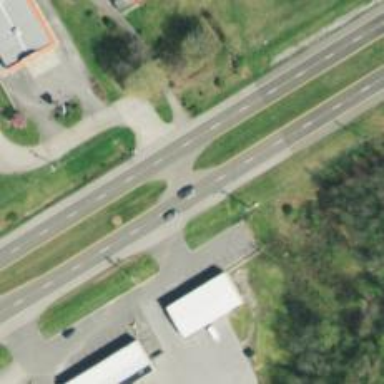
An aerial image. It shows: Primary link highway.